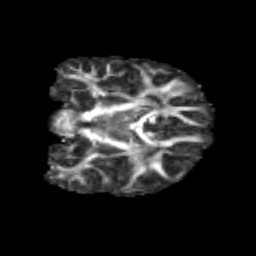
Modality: FA
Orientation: coronal
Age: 10
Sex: female
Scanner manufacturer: siemens
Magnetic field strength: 3 T
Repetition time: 3.8 s
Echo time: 0.07 s